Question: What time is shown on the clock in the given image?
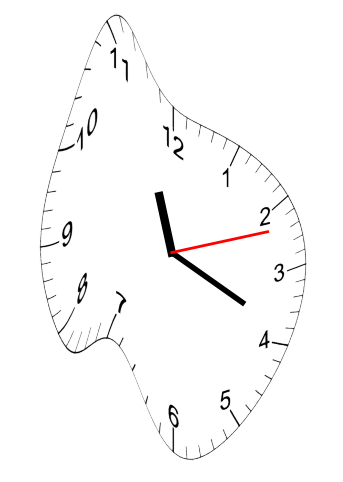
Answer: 11:19:12